Interaction volume radius: 5 \u00c5
Interaction volume height: 30 \u00c5
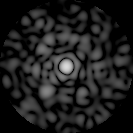
Disorder parameter: 0.7944